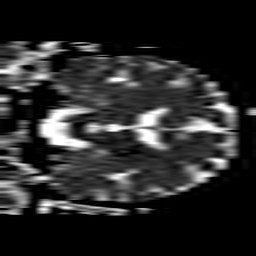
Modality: ADC
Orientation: coronal
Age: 58
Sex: male
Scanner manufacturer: philips
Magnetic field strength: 1.5 T
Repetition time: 3.398 s
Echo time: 0.06922 s